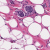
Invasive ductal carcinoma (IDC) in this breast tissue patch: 0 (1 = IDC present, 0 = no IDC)